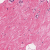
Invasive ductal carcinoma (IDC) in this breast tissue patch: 0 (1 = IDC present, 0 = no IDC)